Question: I'm working on a page of my app where a user selects one of 3 cells from a UITableView and is taken to a corresponding 1 of 2 UIViewControllers that populates a page with details about the selected cell. I'm trying to prepare my storyboard to do this with 'performSegueWithIdentifier()'. I have made a segue by connecting the view controller of the parent view with the views of each child view using the 'show' method. I then added this to my parent view controller:
'''
func tableView(tableView: UITableView, didSelectRowAtIndexPath indexPath: NSIndexPath) {
let appDelegate = (UIApplication.sharedApplication().delegate as AppDelegate)
if indexPath.row == 0 {
appDelegate.selected = 1
self.performSegueWithIdentifier("GraphID", sender: self)
}
if indexPath.row == 1 {
appDelegate.selected = 2
self.performSegueWithIdentifier("DistanceID", sender: self)
}
if indexPath.row == 2 {
appDelegate.selected = 3
self.performSegueWithIdentifier("GraphID", sender: self)
}
}
'''

When I launch my app and press any cell it crashes with an NSException:
'''
*** Terminating app due to uncaught exception 'NSInvalidArgumentException', reason: 'Receiver (<FlightTracker.StatusViewController: 0x7fe4faa5c8c0>) has no segue with identifier 'DistanceID''
*** First throw call stack:
(
0 CoreFoundation 0x0000000109446f35 __exceptionPreprocess + 165
1 libobjc.A.dylib 0x00000001090dfbb7 objc_exception_throw + 45
2 UIKit 0x0000000109b9dd3b -[UIViewController shouldPerformSegueWithIdentifier:sender:] + 0
3 UIKit 0x00000001174dec78 -[UIViewControllerAccessibility performSegueWithIdentifier:sender:] + 39
4 FlightTracker 0x0000000106f977e2 _TFC13FlightTracker20StatusViewController9tableViewfS0_FTCSo11UITableView23didSelectRowAtIndexPathCS o11NSIndexPath_T_ + 2530
5 FlightTracker 0x0000000106f97cef _TToFC13FlightTracker20StatusViewController9tableViewfS0_FTCSo11UITableView23didSelectRowAtIndexPathCSo11NSIndexPath_T_ + 79
6 UIKit 0x0000000109b5e393 -[UITableView _selectRowAtIndexPath:animated:scrollPosition:notifyDelegate:] + 1293
7 UIKit 0x0000000109b5e4d4 -[UITableView _userSelectRowAtPendingSelectionIndexPath:] + 219
8 UIKit 0x0000000109a99331 _applyBlockToCFArrayCopiedToStack + 314
9 UIKit 0x0000000109a991ab _afterCACommitHandler + 516
10 CoreFoundation 0x000000010937bdc7 __CFRUNLOOP_IS_CALLING_OUT_TO_AN_OBSERVER_CALLBACK_FUNCTION__ + 23
11 CoreFoundation 0x000000010937bd20 __CFRunLoopDoObservers + 368
12 CoreFoundation 0x0000000109371b53 __CFRunLoopRun + 1123
13 CoreFoundation 0x0000000109371486 CFRunLoopRunSpecific + 470
14 GraphicsServices 0x000000010b1ba9f0 GSEventRunModal + 161
15 UIKit 0x0000000109a76420 UIApplicationMain + 1282
16 FlightTracker 0x0000000106fac07e top_level_code + 78
17 FlightTracker 0x0000000106fac0ba main + 42
18 libdyld.dylib 0x000000010bdc5145 start + 1
19 ??? 0x0000000000000001 0x0 + 1
)
libc++abi.dylib: terminating with uncaught exception of type NSException
'''
Have I connected my storyboard correctly to use this method?
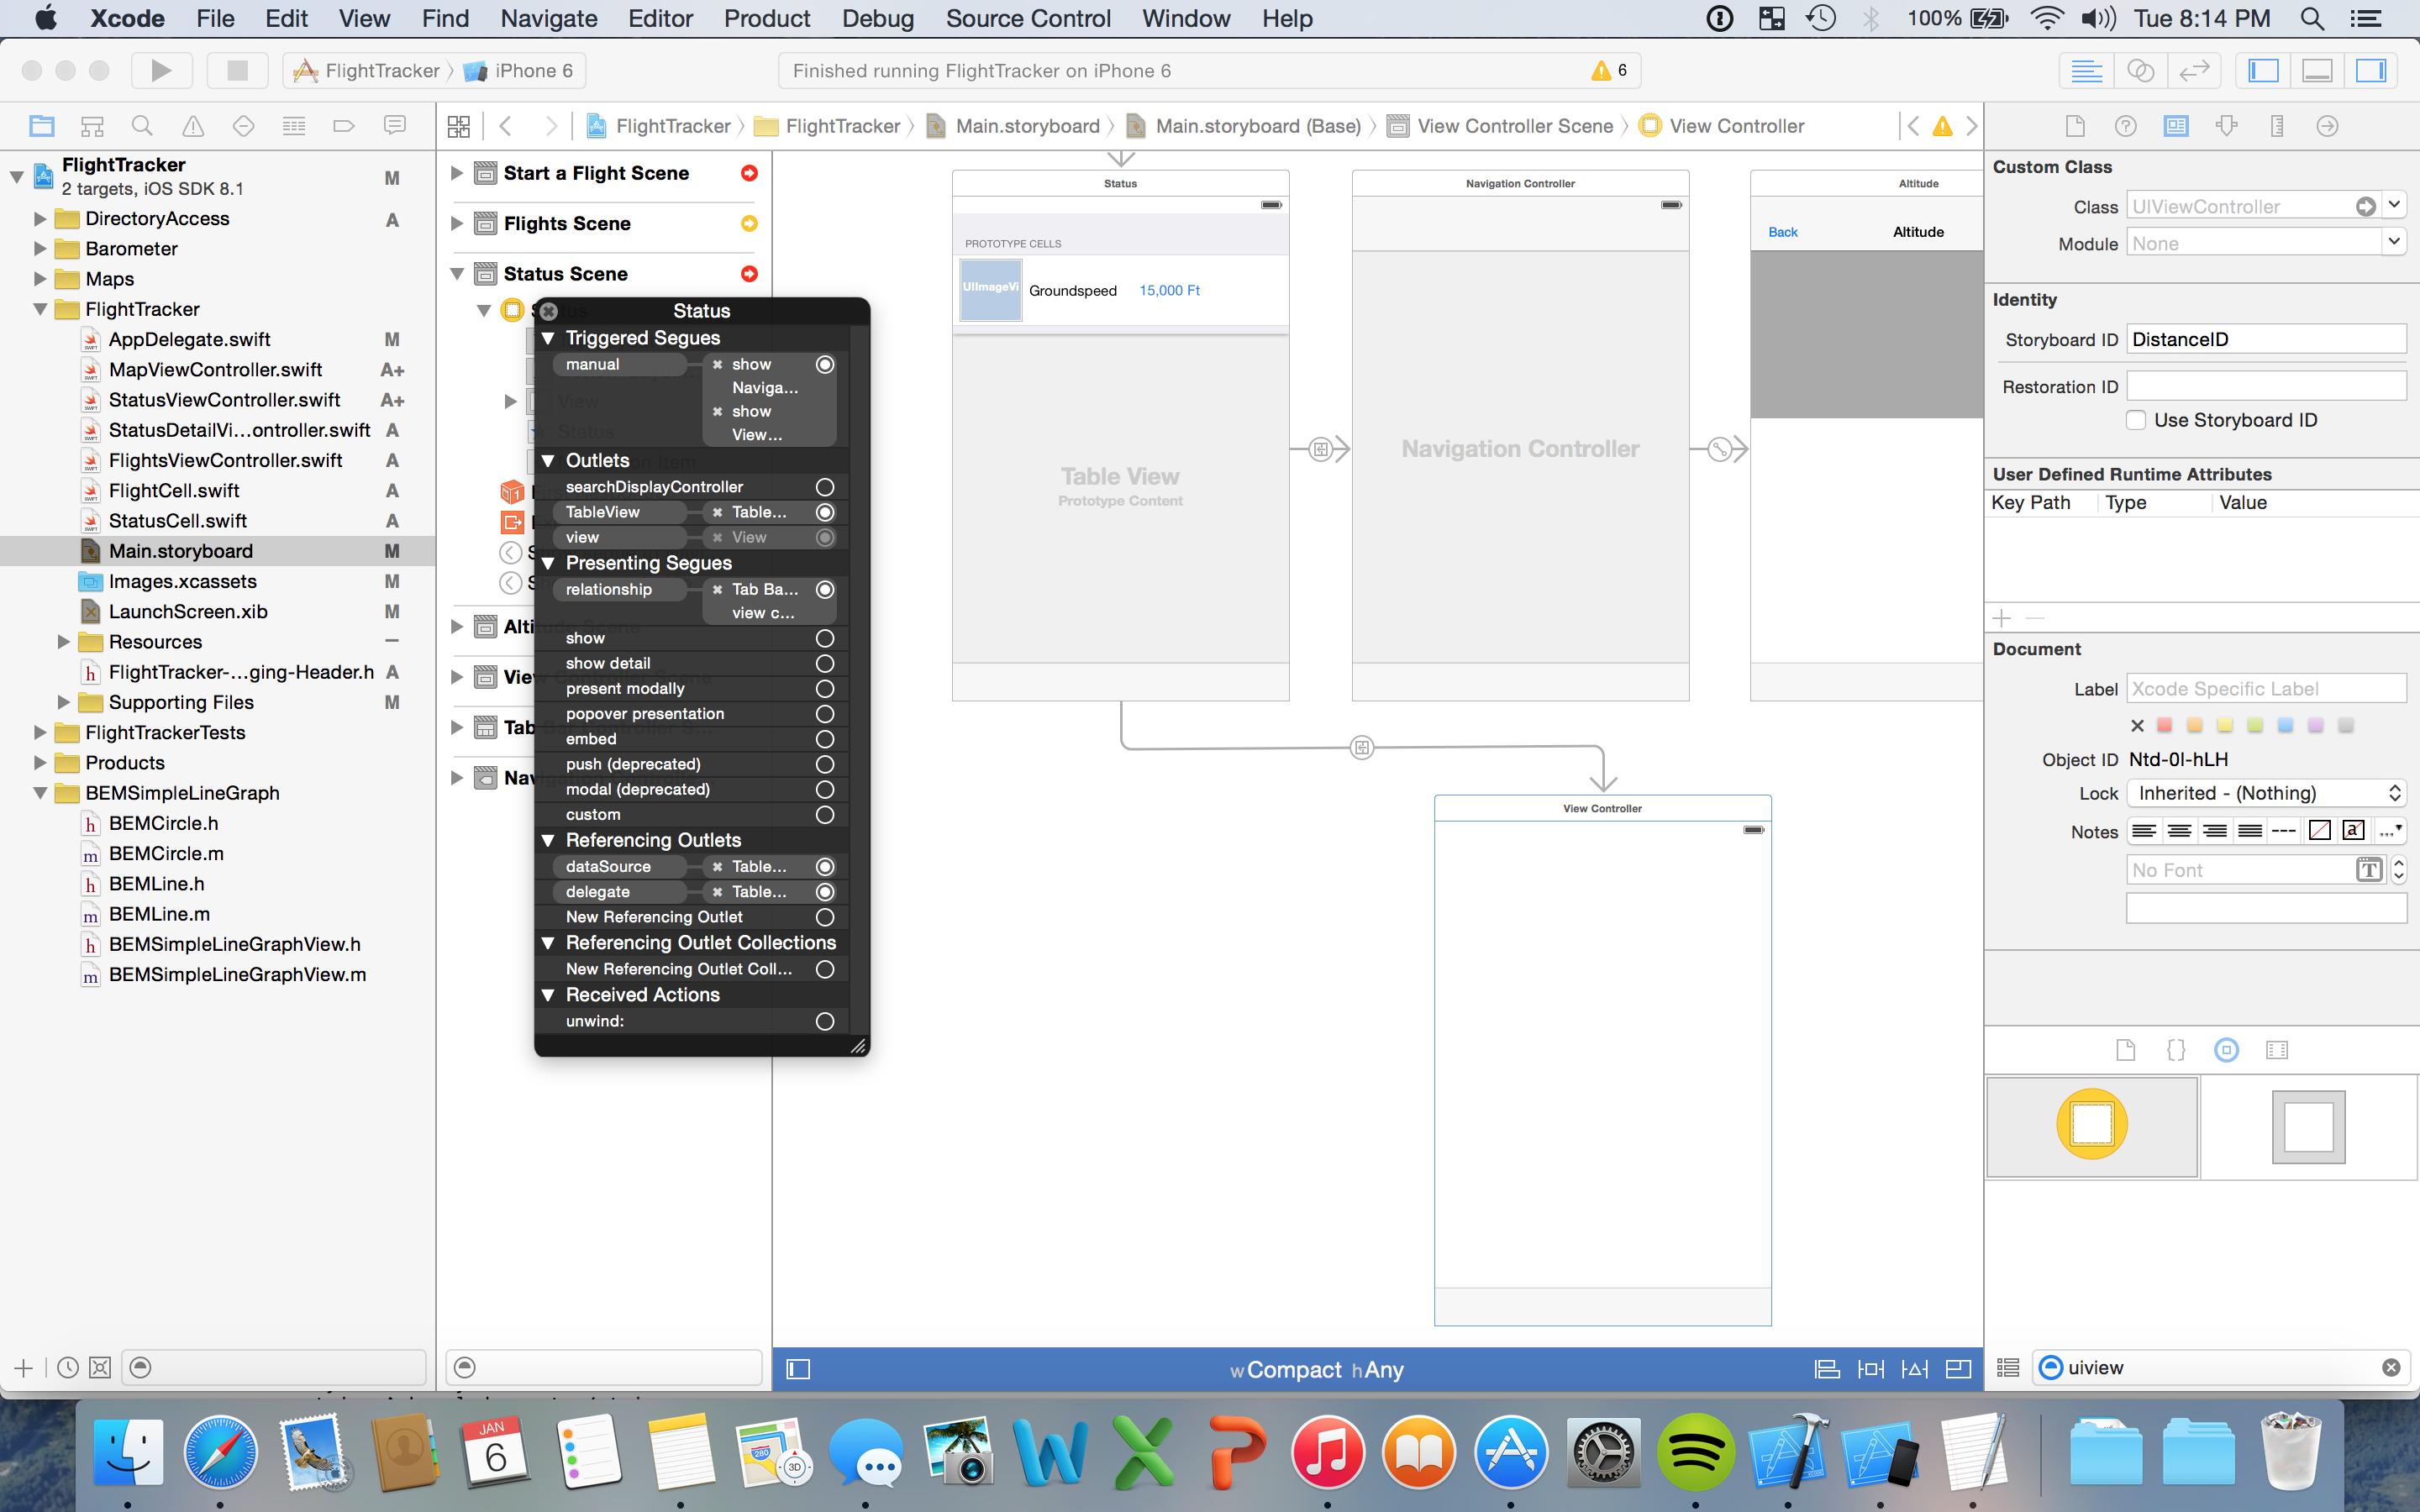
Answer: From the photo you post, you are setting a StoryboardID call 'DistanceID'. And this is quite different from 'segue identifier' which we are talking about.
So, instead, choose the 'segue' between viewControllers and change the identifier to 'DistanceID'. That is the correct identifier.